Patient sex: M
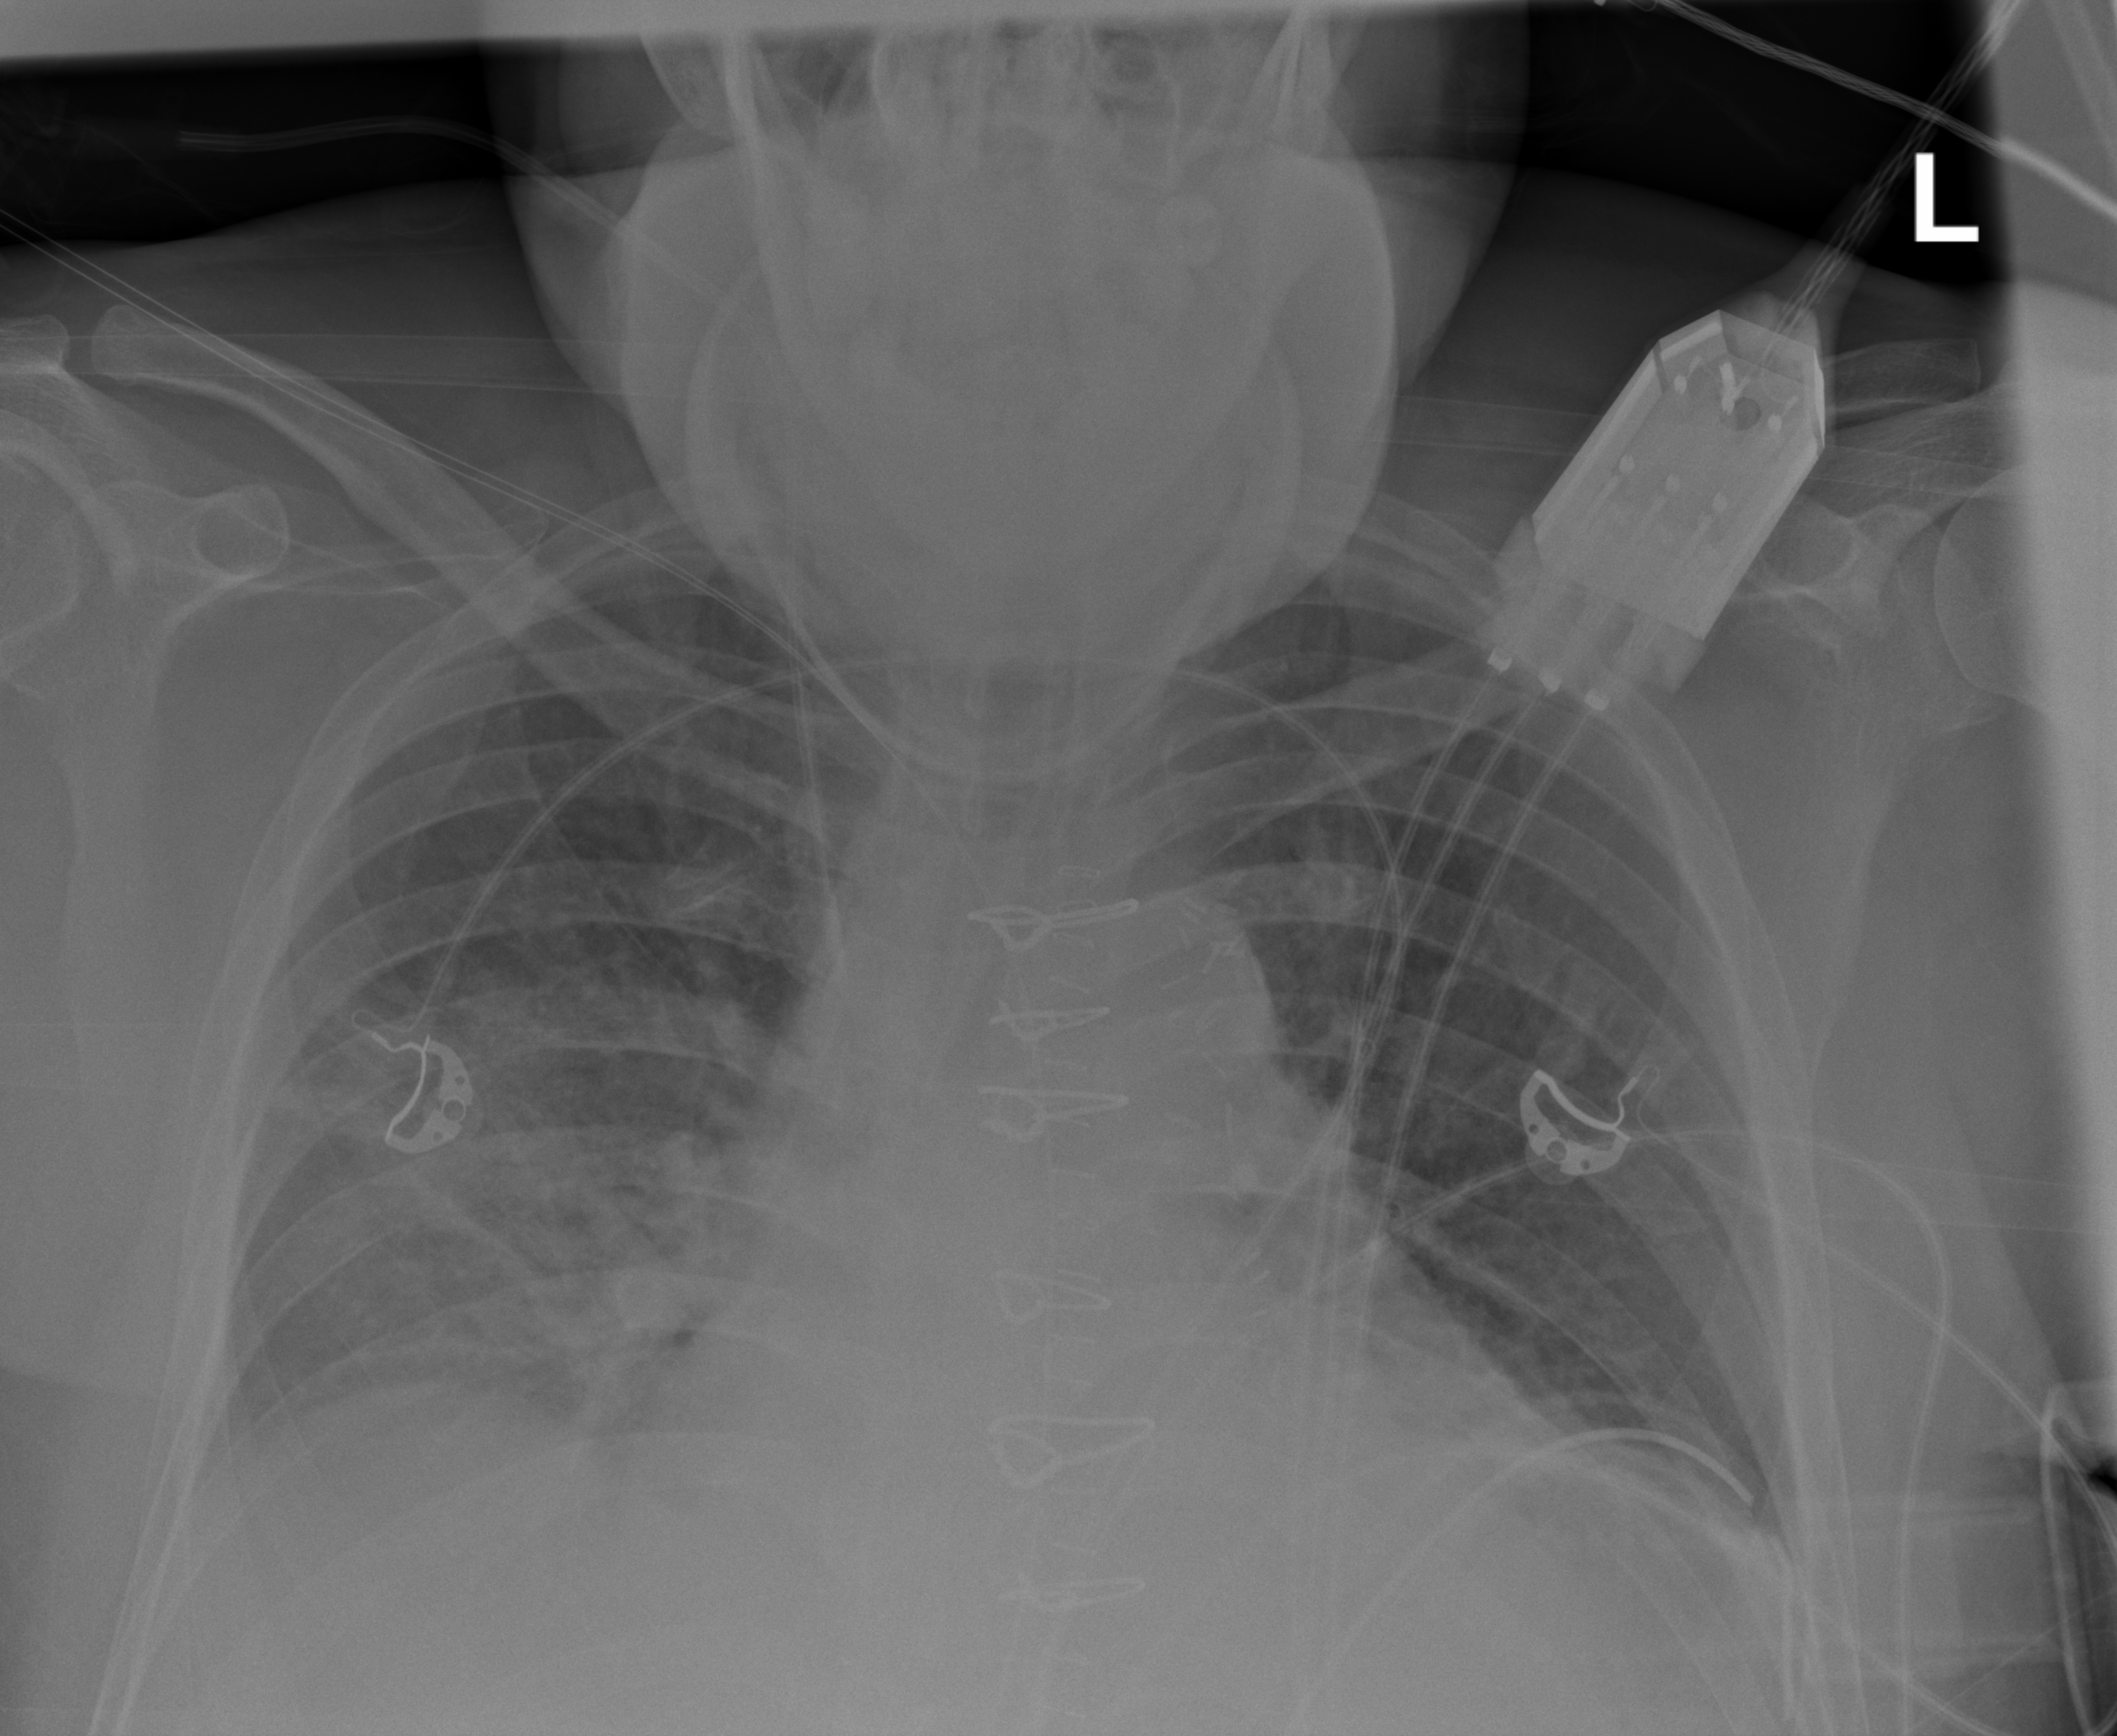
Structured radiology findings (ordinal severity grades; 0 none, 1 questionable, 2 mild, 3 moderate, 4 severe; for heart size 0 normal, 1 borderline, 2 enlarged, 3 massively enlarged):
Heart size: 0
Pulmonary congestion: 2
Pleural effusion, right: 2
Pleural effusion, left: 1
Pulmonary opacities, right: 0
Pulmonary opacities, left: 0
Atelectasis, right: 2
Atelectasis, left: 1